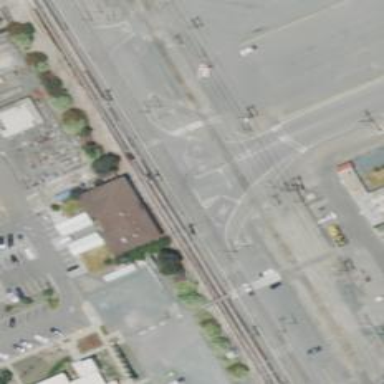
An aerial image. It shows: Railway level crossing.